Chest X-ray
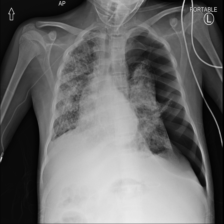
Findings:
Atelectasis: negative
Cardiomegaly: negative
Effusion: negative
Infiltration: negative
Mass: negative
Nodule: negative
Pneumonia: negative
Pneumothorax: positive
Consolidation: negative
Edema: negative
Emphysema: negative
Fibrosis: negative
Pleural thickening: negative
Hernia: negative